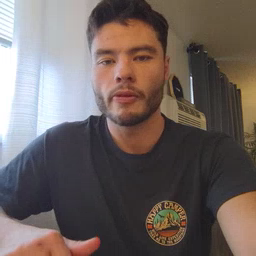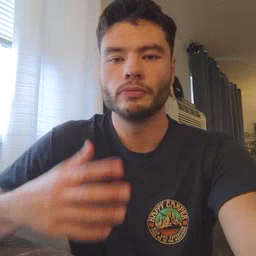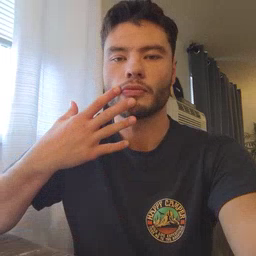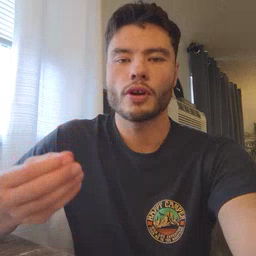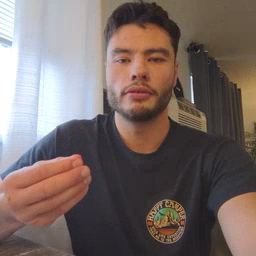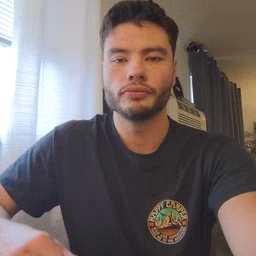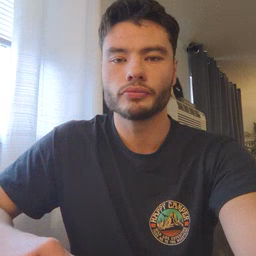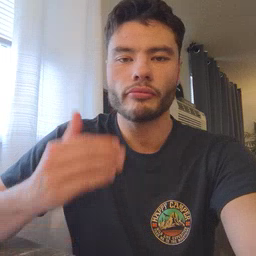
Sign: wet